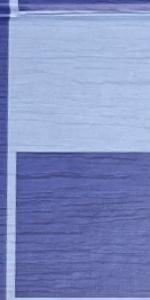
Label: Empty